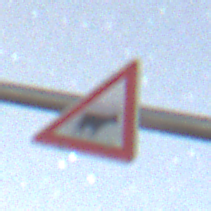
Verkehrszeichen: ViehtriebLinks
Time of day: Night
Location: Outdoor (Nature)
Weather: Clear
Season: NotSpecified
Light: Natural